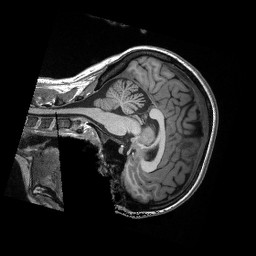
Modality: T1w
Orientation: sagittal